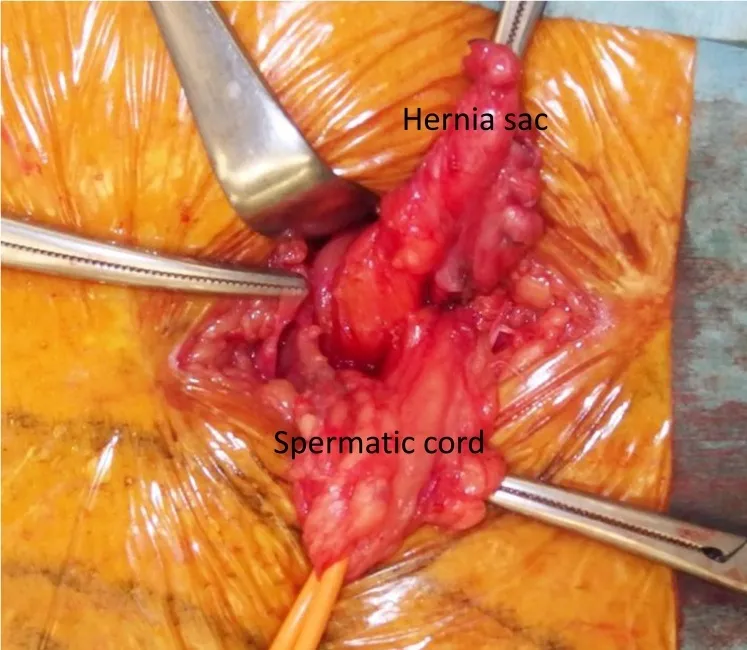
Case 1. An indirect hernia sac was identified, which was freed from the spermatic cord to the deep inguinal ring.
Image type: medical_photograph (other_medical_photograph)